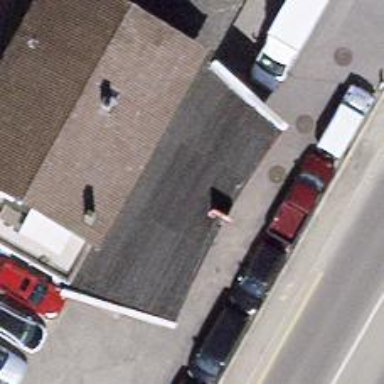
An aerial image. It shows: Fuel station.